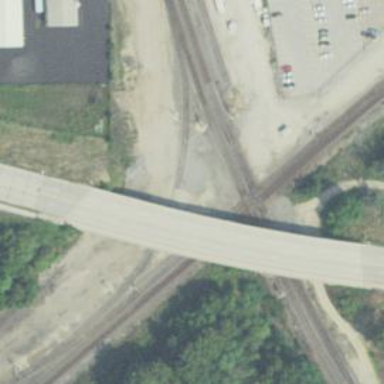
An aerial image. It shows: Railway crossing.